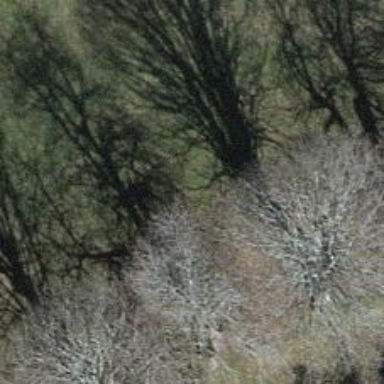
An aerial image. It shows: Row of trees in natural setting.